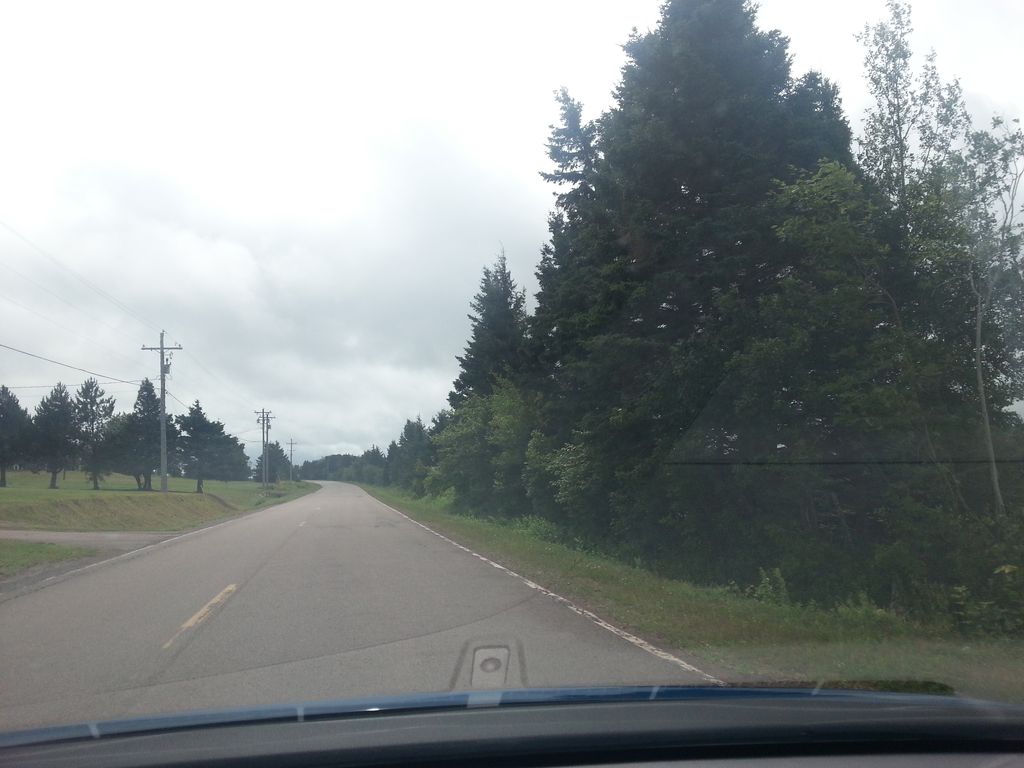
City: charlottetown